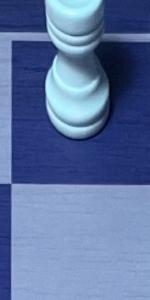
Label: Empty